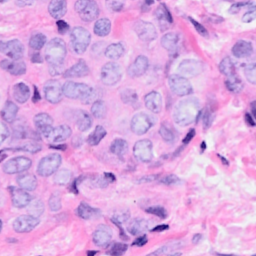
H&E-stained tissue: Breast